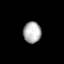
Tissue: lung
Cell type: Epithelial cells
Senescence score: 0.2012
Nuclear area (px): 370
Mean DAPI intensity: 178.073